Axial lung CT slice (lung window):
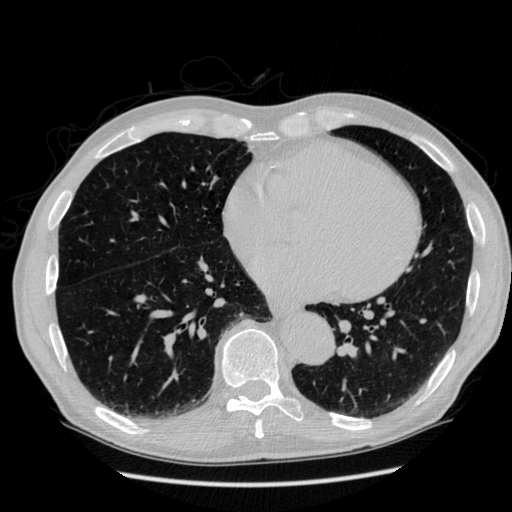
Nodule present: no